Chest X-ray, PA view. Patient: 61 years old, sex F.
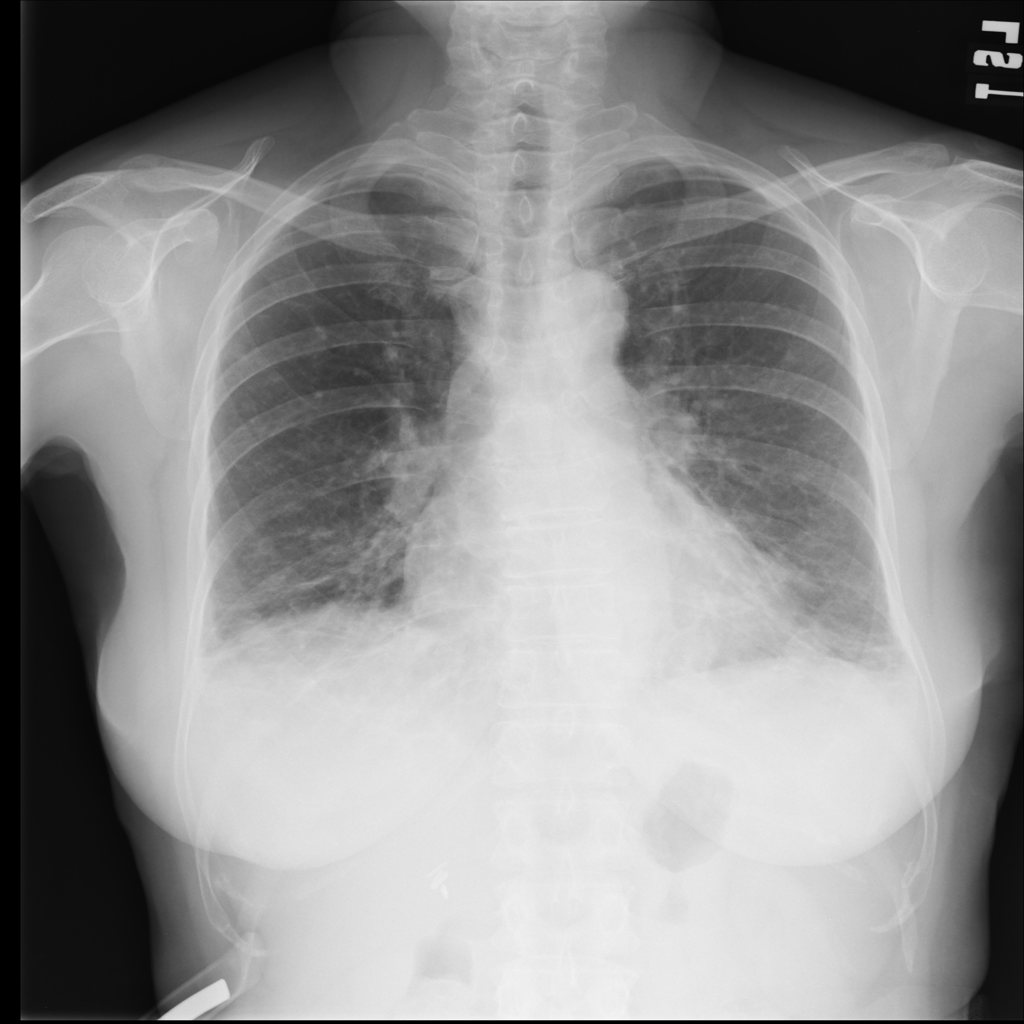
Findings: Atelectasis